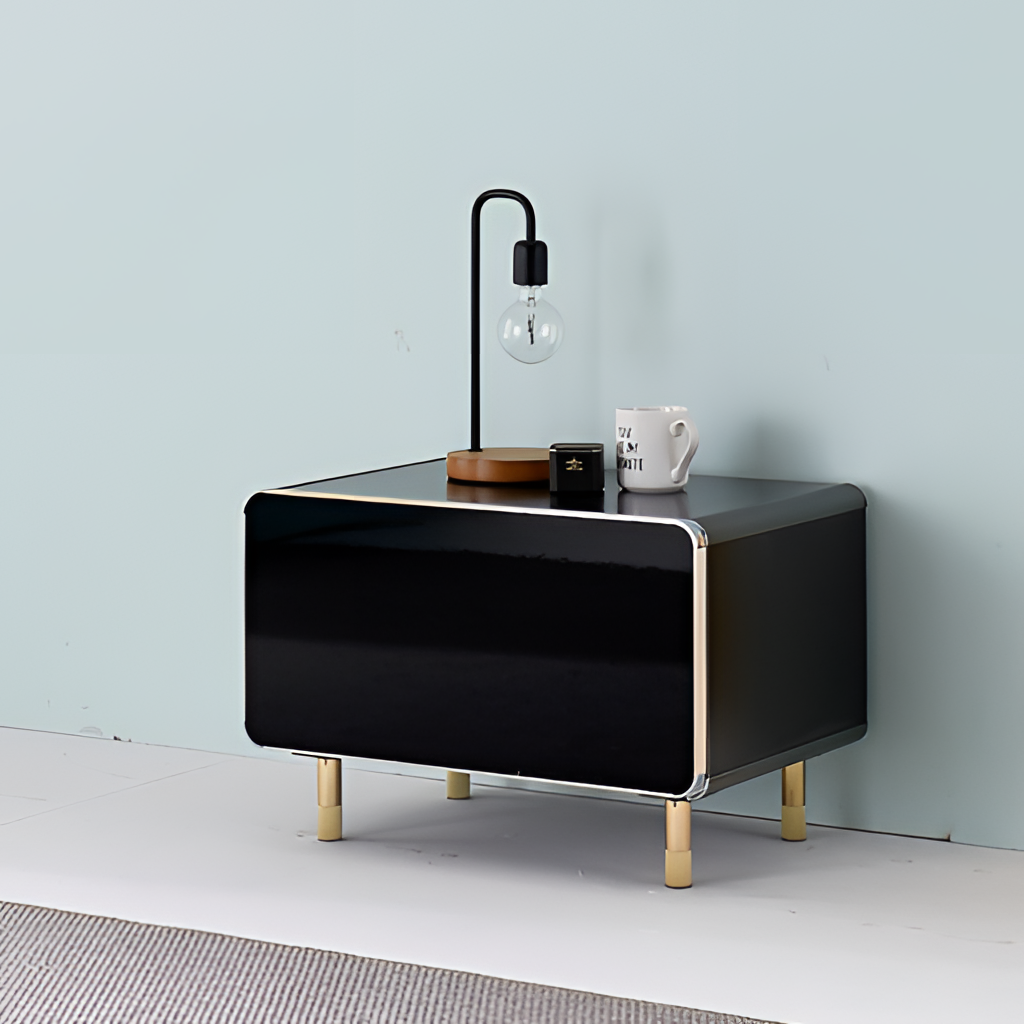
metal side table, living room, modern, tile flooring, with large square pattern, blue paint wallpaper, with solid pattern